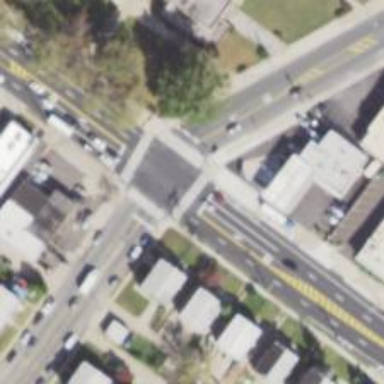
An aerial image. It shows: Marked crossing on the road.